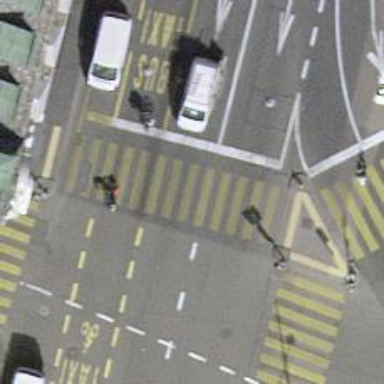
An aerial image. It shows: Primary highway with asphalt surface. There is cycle track on the right side and bus lane on the right side.